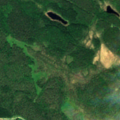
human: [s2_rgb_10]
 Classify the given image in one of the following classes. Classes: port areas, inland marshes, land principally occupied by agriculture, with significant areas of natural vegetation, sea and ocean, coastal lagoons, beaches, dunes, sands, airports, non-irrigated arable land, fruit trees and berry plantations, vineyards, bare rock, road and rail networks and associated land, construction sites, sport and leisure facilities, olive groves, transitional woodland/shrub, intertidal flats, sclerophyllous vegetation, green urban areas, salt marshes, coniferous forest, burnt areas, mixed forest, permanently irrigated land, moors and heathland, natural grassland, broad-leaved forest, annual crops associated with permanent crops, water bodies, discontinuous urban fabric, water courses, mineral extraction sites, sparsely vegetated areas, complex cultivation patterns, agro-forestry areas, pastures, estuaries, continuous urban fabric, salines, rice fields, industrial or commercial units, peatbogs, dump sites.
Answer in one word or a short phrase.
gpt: coniferous forest, mixed forest